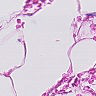
Metastatic tissue present: no